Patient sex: F
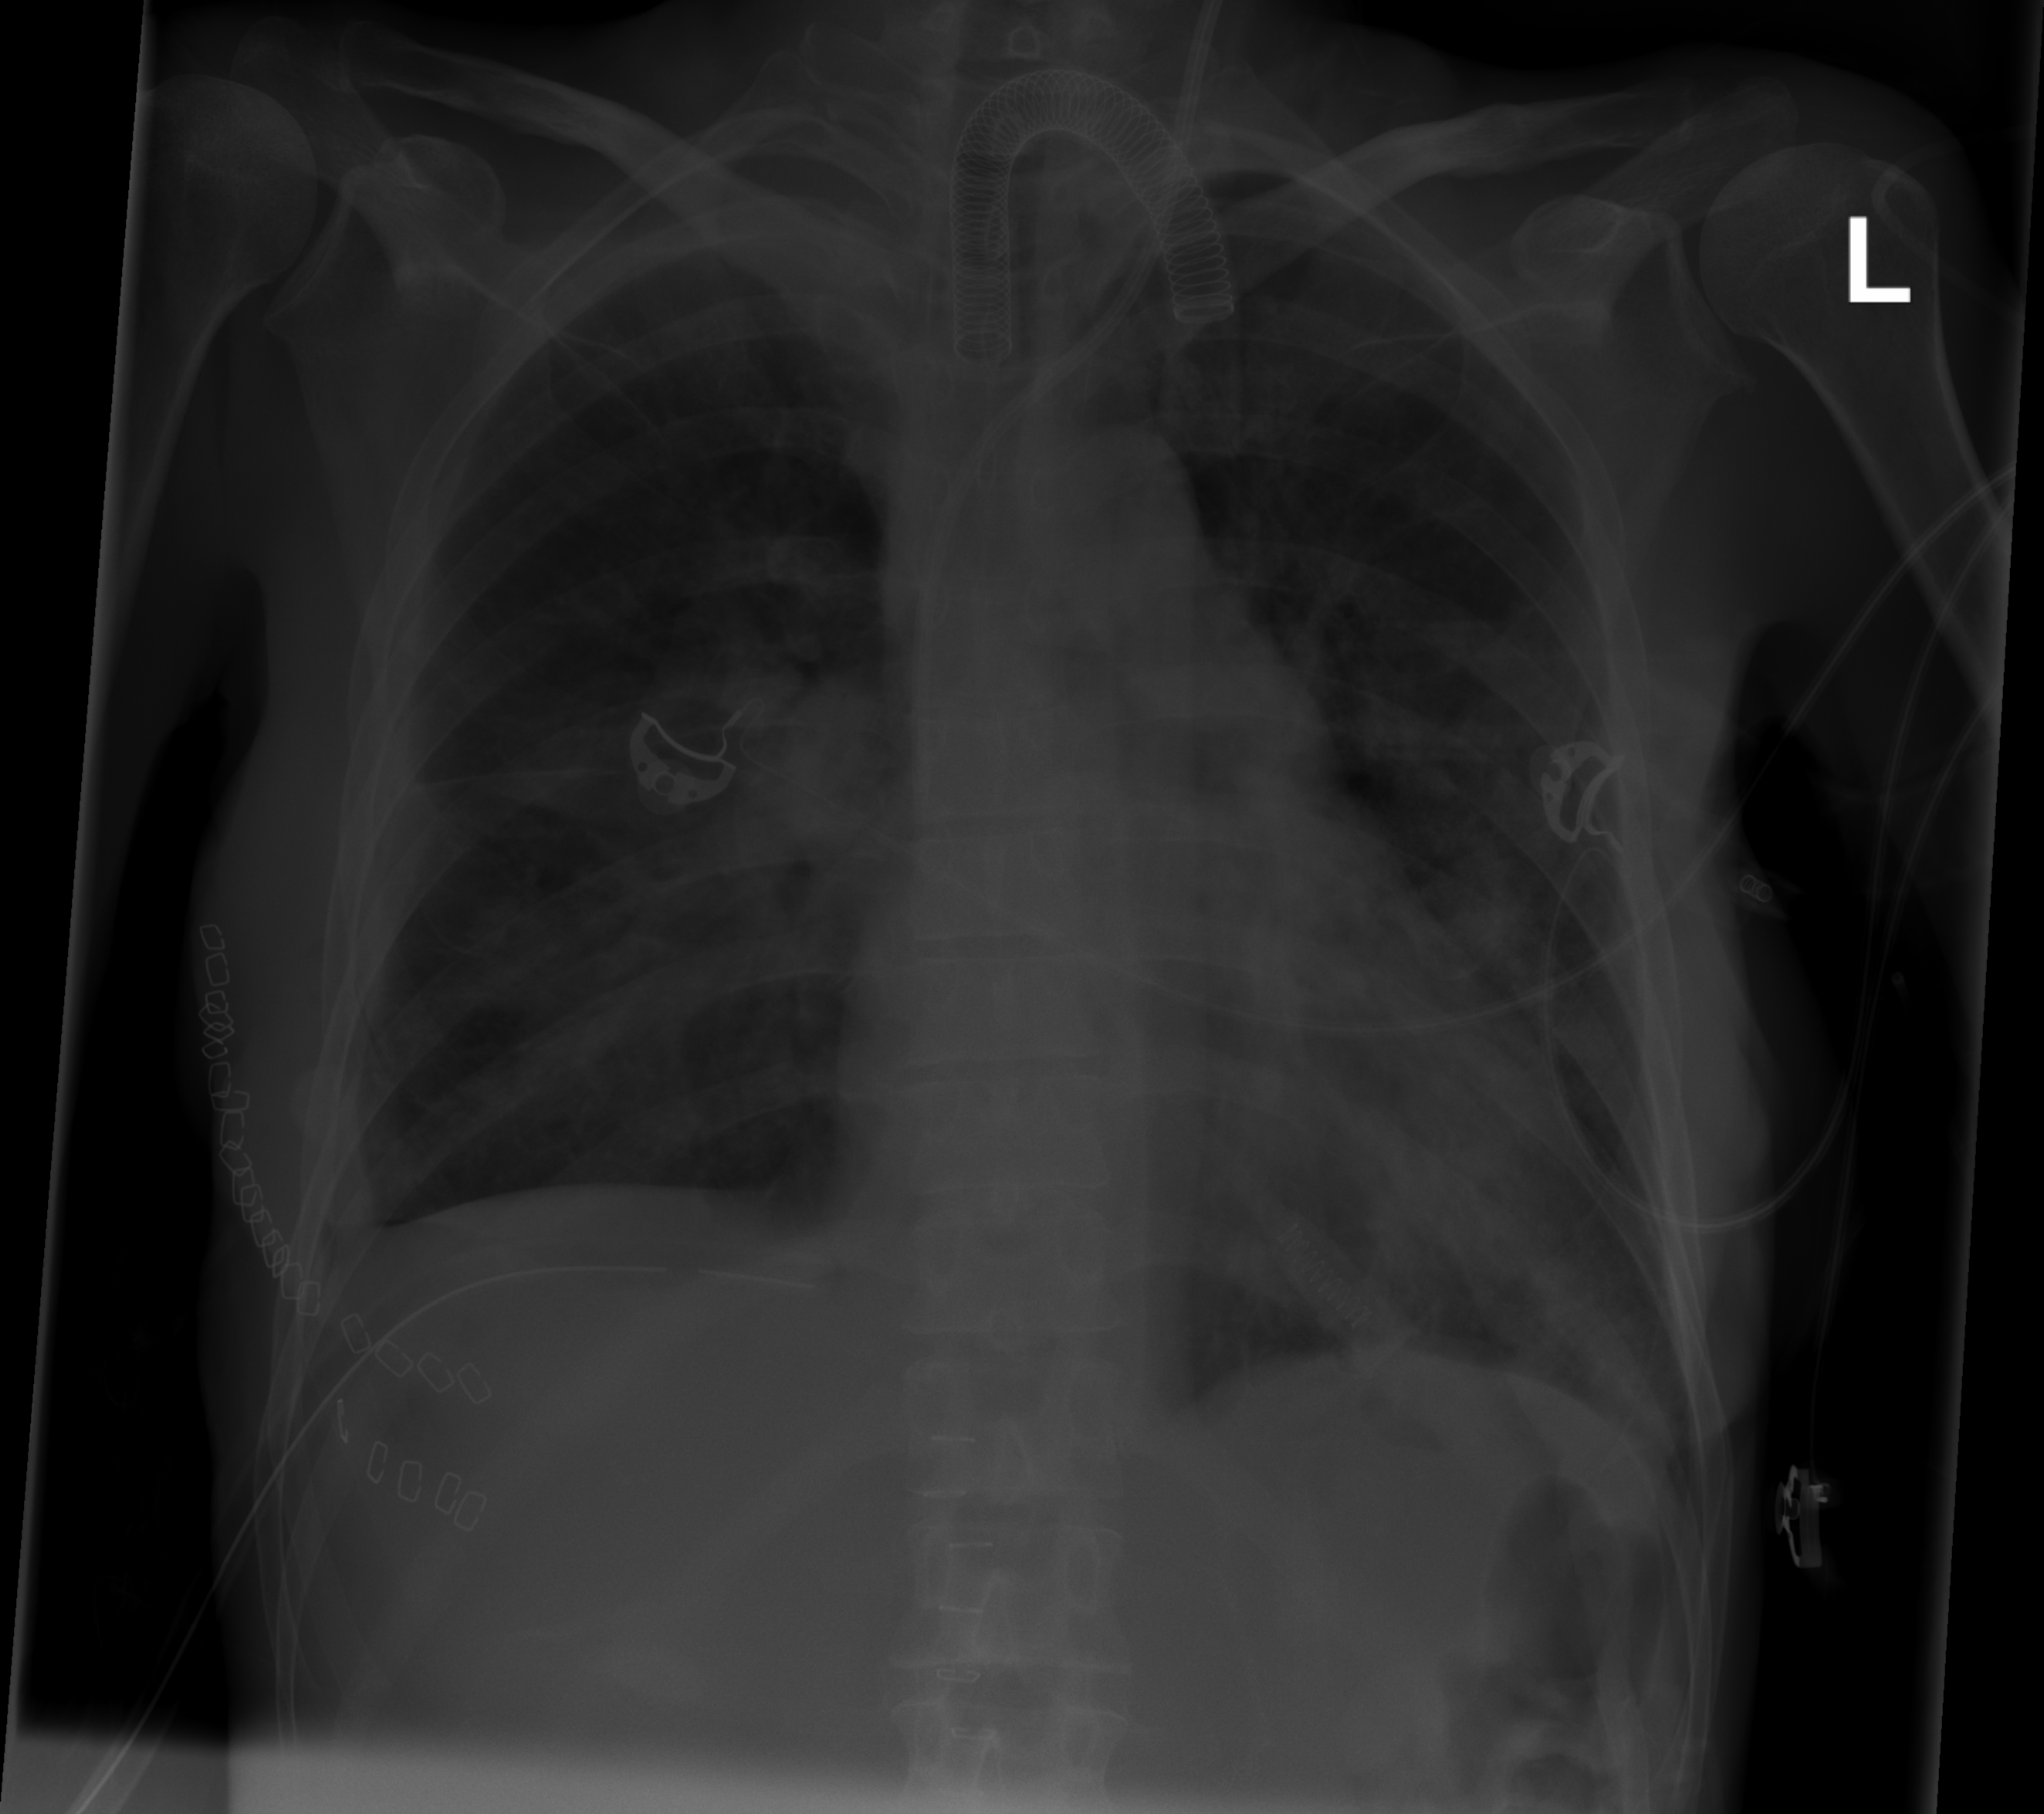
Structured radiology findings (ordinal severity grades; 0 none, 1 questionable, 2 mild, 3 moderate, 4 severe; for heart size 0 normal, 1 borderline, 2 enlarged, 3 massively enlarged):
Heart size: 0
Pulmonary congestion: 0
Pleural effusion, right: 2
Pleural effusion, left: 1
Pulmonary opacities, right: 2
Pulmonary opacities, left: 2
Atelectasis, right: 2
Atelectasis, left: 2